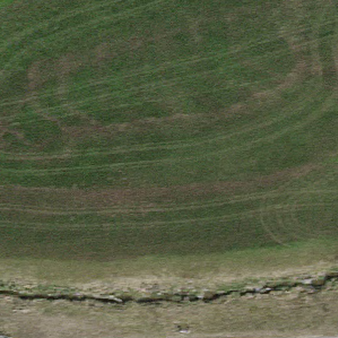
Label: other